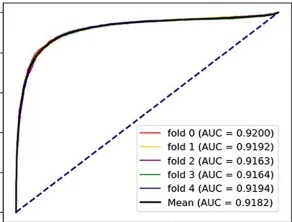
The performance of Molecular Association Network (MAN)-High-Order Proximity preserved Embedding (HOPE) for predicting miRNA-disease associations. Five-fold cross-validation performance using only behavior feature.
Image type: chart (chart)